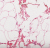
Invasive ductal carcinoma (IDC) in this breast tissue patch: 0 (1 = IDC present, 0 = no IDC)